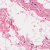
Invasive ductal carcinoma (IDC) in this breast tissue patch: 0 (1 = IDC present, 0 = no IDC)